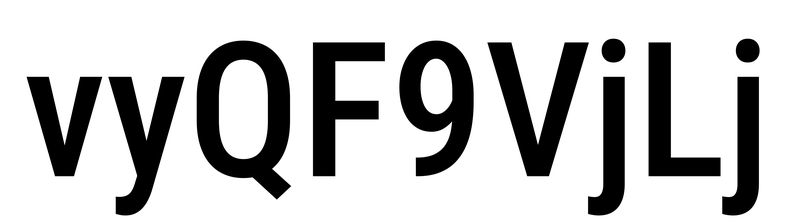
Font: Roboto_Condensed_Medium